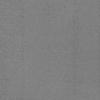
Label: dusty